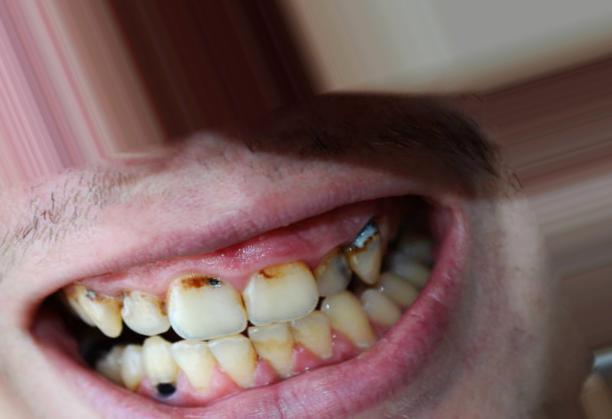
Condition: Caries